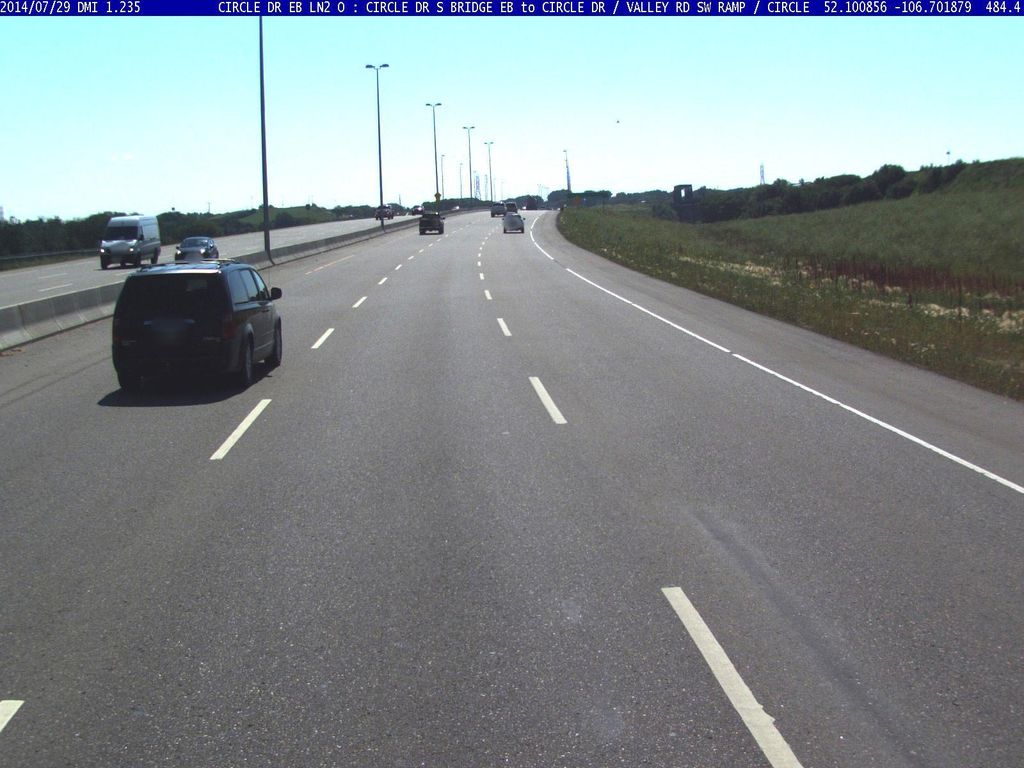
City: saskatoon